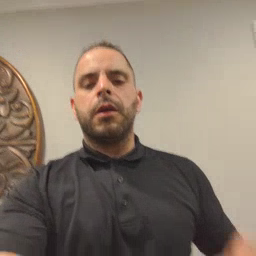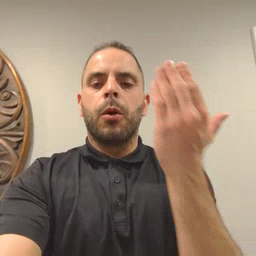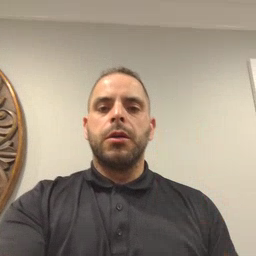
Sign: morning